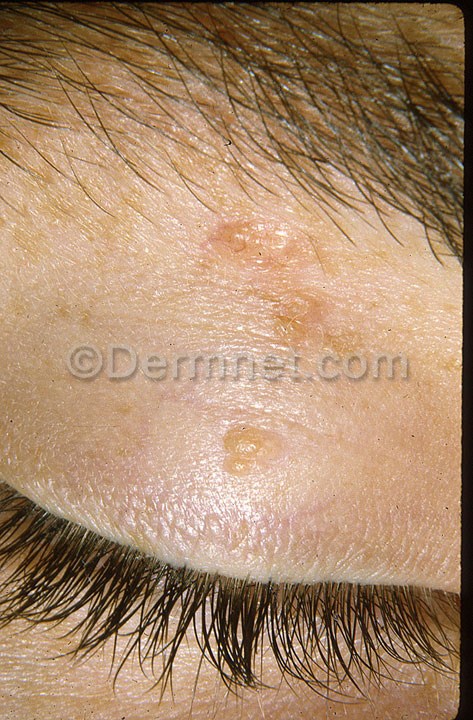
Disease: Seborrheic Keratoses and other Benign Tumors